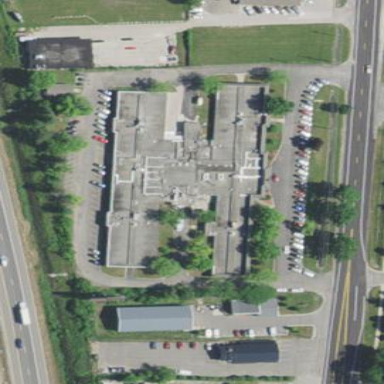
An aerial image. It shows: Nursing home building.